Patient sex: M
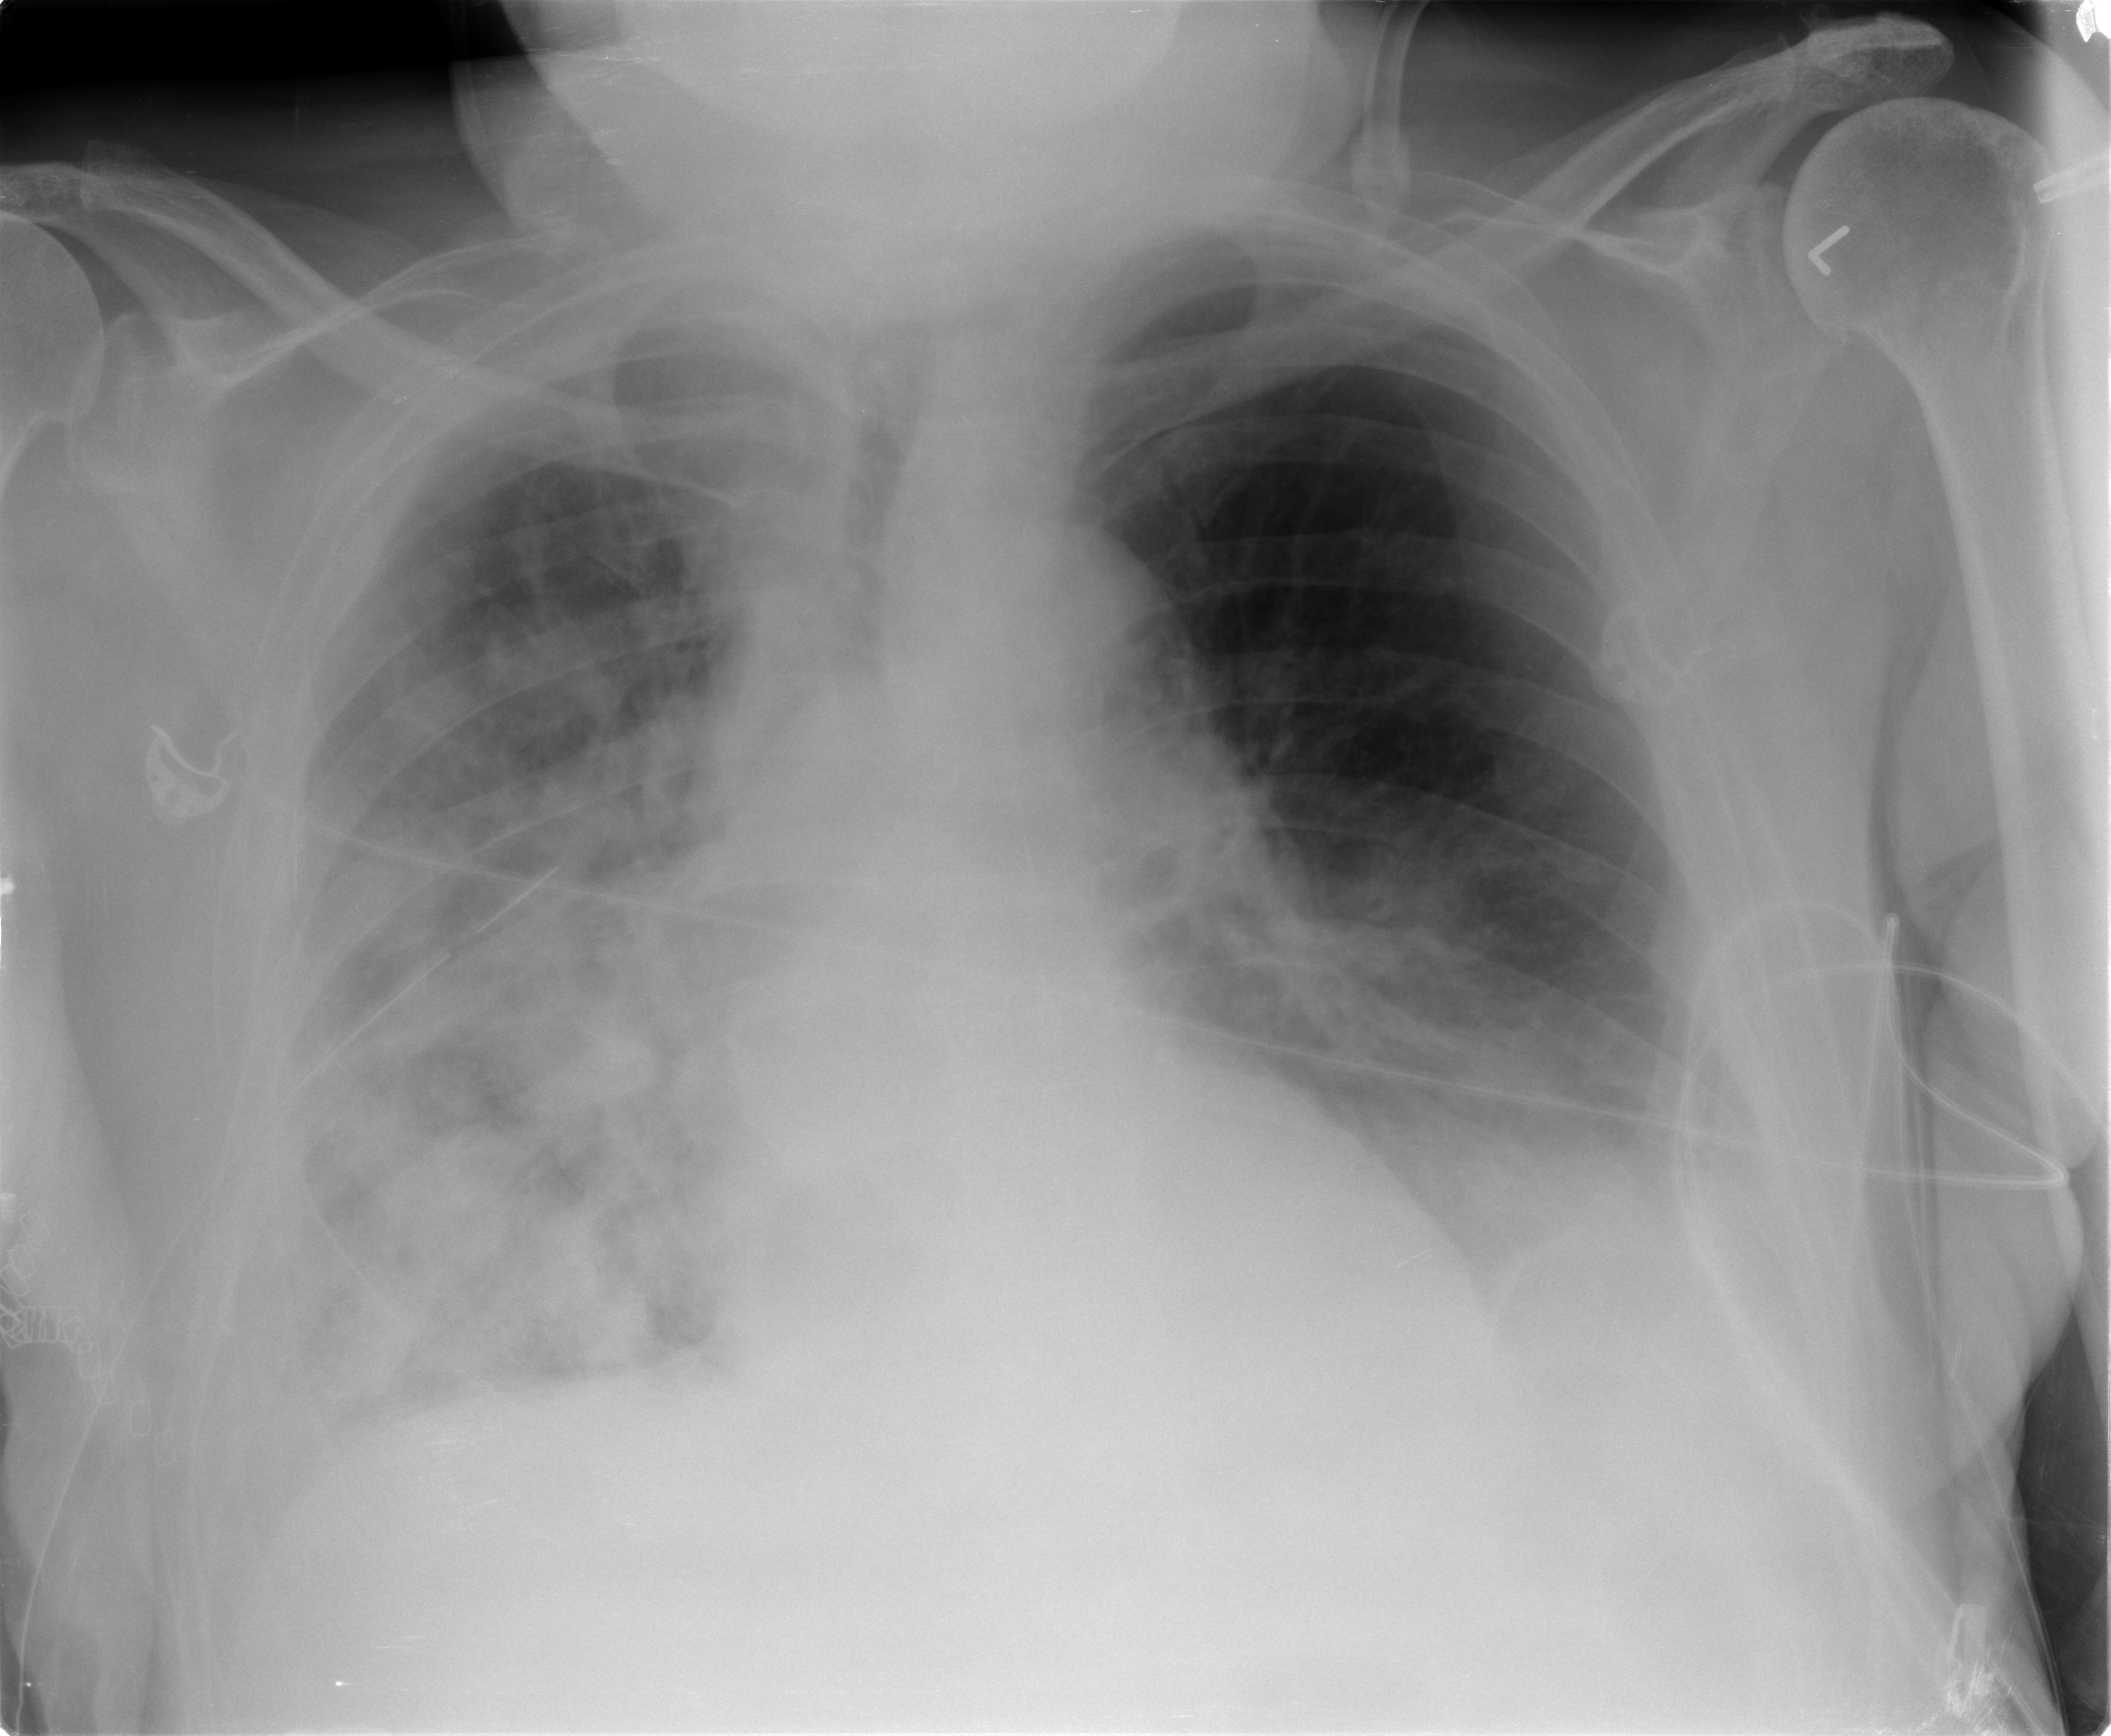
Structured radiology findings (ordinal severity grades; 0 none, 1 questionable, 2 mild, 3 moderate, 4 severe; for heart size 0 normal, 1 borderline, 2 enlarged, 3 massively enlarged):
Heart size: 0
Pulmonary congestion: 0
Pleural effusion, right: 0
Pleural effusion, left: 2
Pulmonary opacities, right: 3
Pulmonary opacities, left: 0
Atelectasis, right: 3
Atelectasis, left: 2